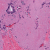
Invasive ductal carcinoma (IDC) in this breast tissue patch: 0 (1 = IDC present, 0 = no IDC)